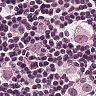
Metastatic tissue present: yes